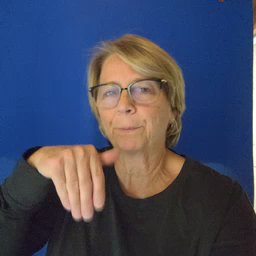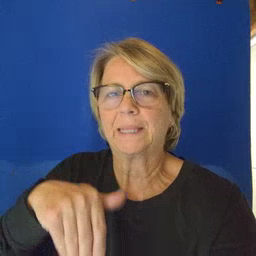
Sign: puppy